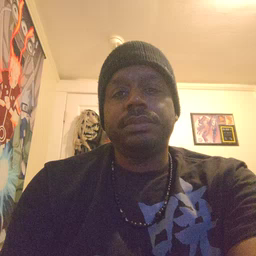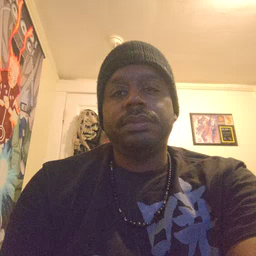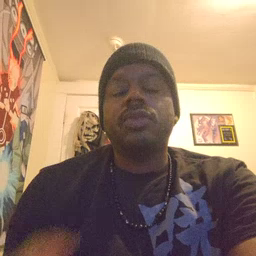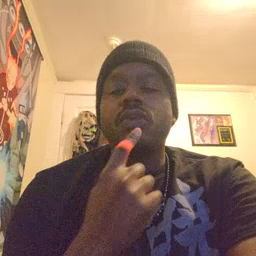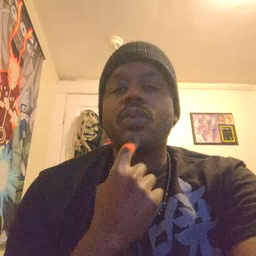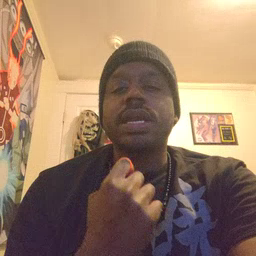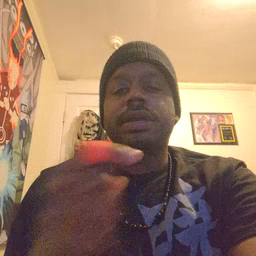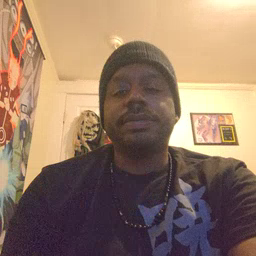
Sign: red